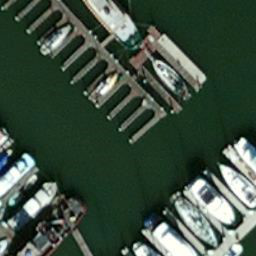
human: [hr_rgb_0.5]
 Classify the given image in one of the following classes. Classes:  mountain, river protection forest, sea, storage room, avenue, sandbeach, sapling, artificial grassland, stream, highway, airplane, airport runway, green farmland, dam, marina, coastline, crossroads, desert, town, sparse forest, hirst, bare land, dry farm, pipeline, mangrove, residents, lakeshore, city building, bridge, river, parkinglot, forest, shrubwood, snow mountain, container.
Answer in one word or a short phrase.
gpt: marina